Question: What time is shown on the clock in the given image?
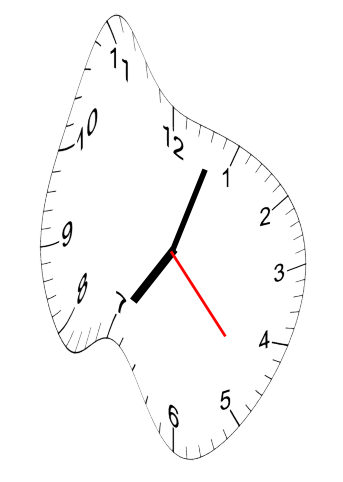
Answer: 07:03:23